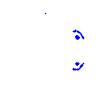
Particle: pion